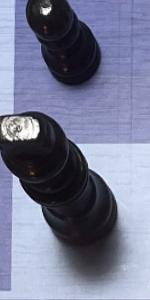
Label: King_Black